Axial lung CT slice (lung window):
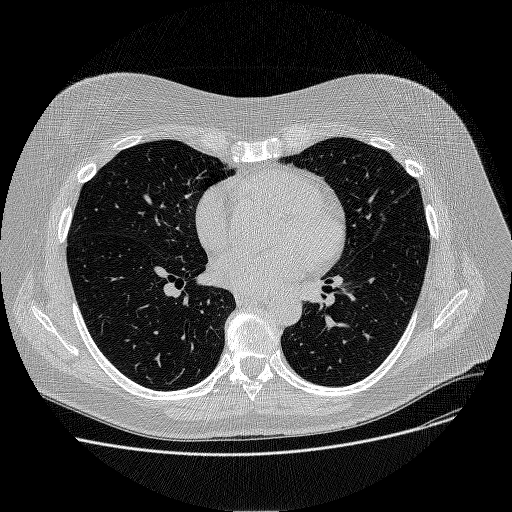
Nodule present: no